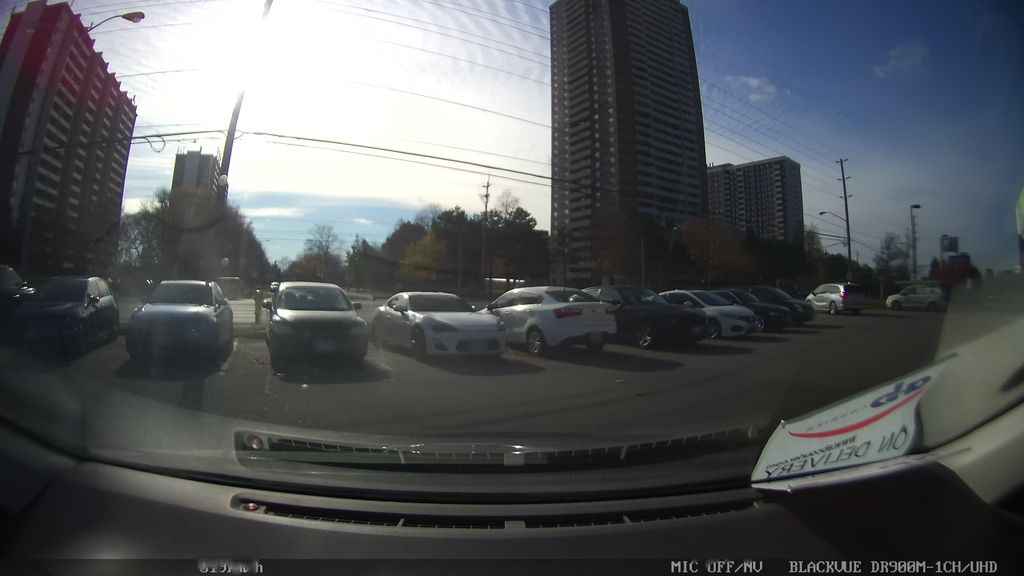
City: toronto